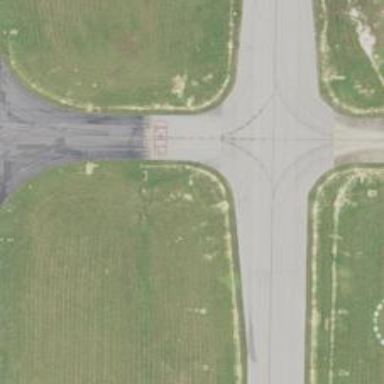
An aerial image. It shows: Taxiway at the airport with asphalt surface.